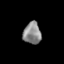
Tissue: skin
Cell type: Epithelial cells
Senescence score: 0.1818
Nuclear area (px): 383
Mean DAPI intensity: 136.695